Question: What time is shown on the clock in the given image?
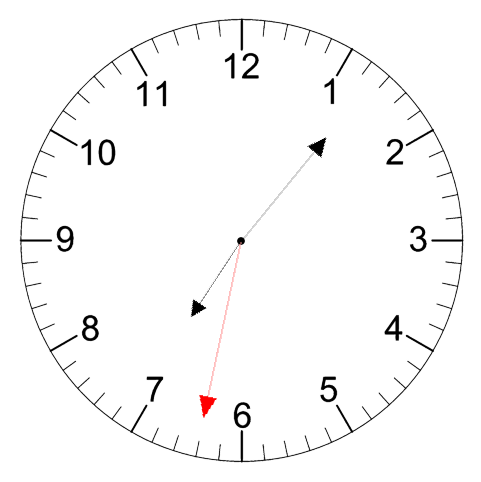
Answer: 07:06:32